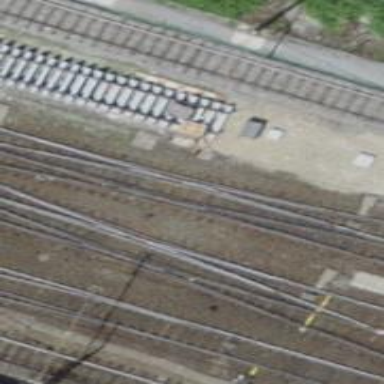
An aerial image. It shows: Railway track with electrification using contact line. The voltage of the system is either 3000 or 15000.